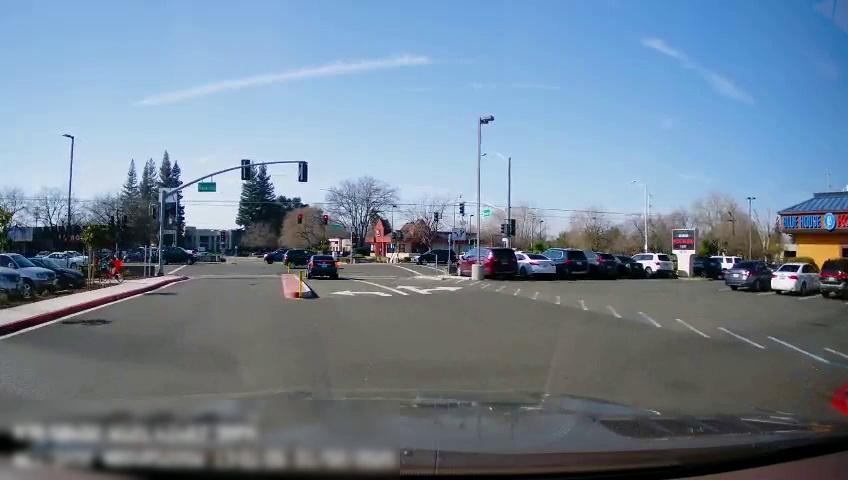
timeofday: Day
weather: Sunny
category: Drivable Space
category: Vehicles | SUV
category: Vehicles | Car
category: Vehicles | SUV
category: Vehicles | Truck
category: Vehicles | SUV
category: Vehicles | SUV
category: Vehicles | SUV
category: Vehicles | SUV
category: Vehicles | Car
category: Vehicles | SUV
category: Vehicles | Car
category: Vehicles | Car
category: Vehicles | SUV
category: Vehicles | SUV
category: Vehicles | Car
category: Vehicles | SUV
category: Vehicles | Car
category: Vehicles | SUV
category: Vehicles | Car
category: Vehicles | Car
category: Vehicles | Car
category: Vehicles | Car
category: Lanes | Opposite Lane
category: Lanes | Current Lane
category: Traffic | Lights
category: Traffic | Lights
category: Traffic | Signs
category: Traffic | Lights
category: Traffic | Lights
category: Traffic | Lights
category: Traffic | Signs
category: Traffic | Lights
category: Traffic | Lights
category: Traffic | Lights
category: Traffic | Lights
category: Traffic | Lights